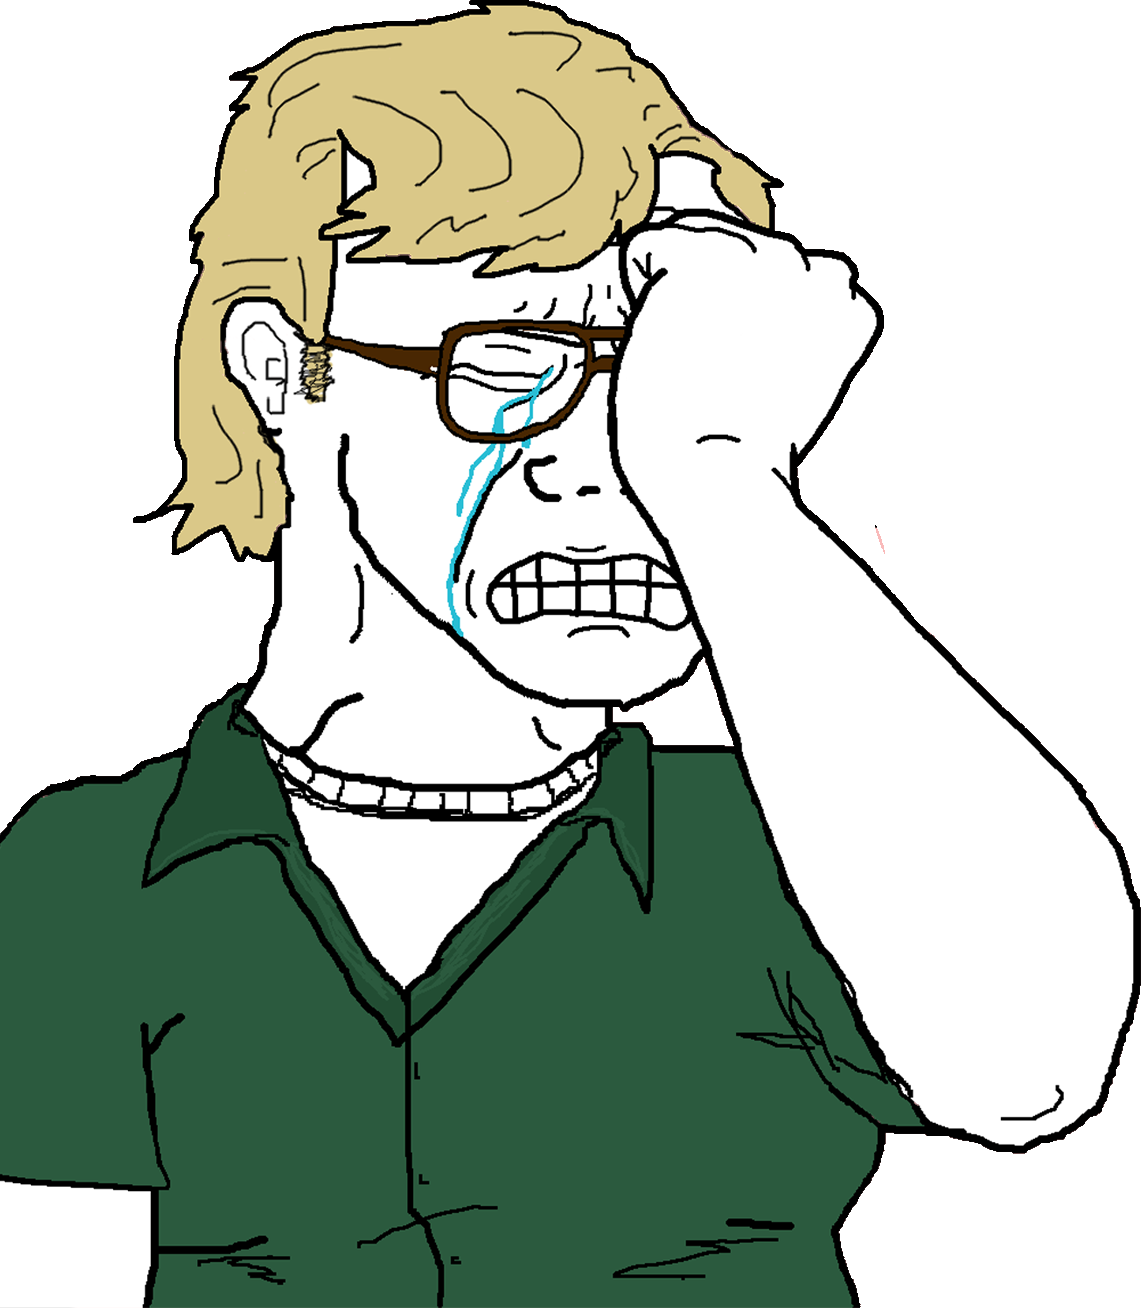
Label: 5_Crying_Wojak